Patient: sex M, age 73
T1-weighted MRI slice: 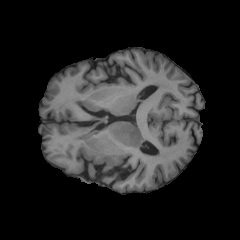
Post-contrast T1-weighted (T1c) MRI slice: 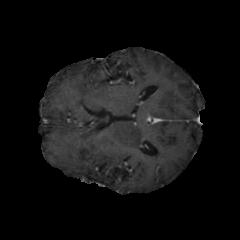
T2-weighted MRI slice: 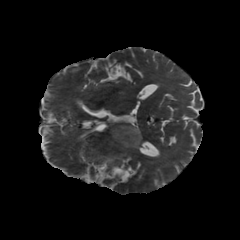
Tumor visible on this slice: yes
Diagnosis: Glioblastoma, IDH-wildtype
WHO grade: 4